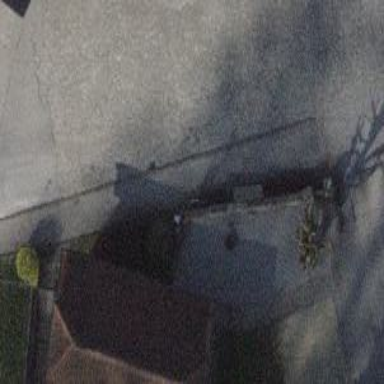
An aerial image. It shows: Brown bench in the vicinity.